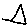
Label: triangle